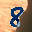
Label: 8